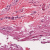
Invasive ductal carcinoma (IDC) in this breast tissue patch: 0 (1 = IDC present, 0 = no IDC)